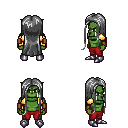
a pixel art fantasy rpg character, male body template, orc, green skin, gold arm armor, red pants, gray extra-long hairstyle, leather bracers, metal boots, four views (front, back, left, right), 2x2 character sprite sheet, small pixel art, hard edges, no anti-aliasing